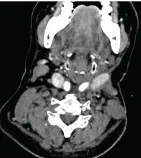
Imaging performance. (C-F) continuous shrinkage of the tumor lesion and metastatic lymph nodes following sintilimab combined with anlotinib treatment in October 2023, December 2023, respectively.
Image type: radiology (ct)